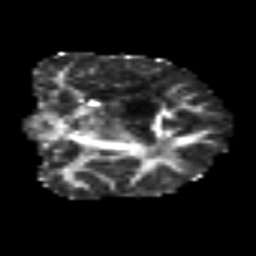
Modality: FA
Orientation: coronal
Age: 31
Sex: female
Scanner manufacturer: siemens
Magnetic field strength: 3 T
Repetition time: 6.1 s
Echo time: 0.101 s